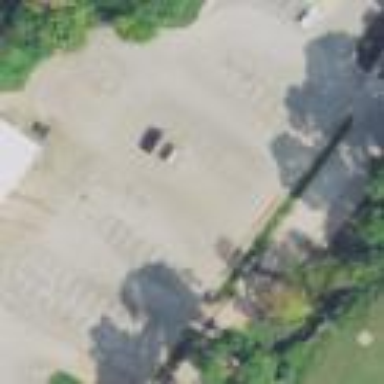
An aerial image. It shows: Parking lot with asphalt surface designed for park and ride facility.